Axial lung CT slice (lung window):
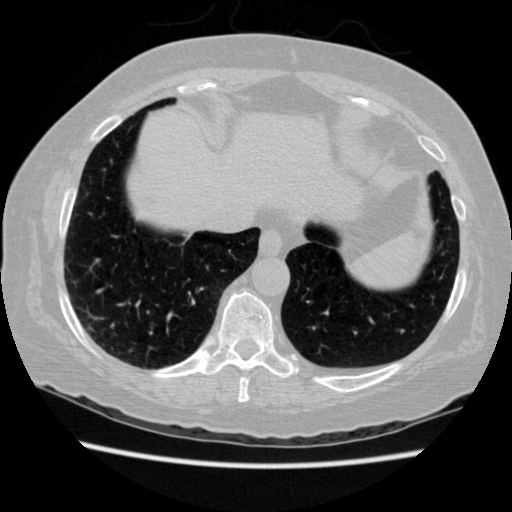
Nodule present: no